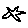
Label: star